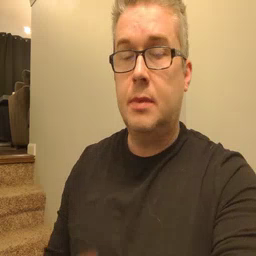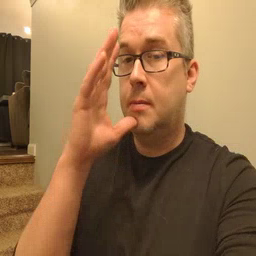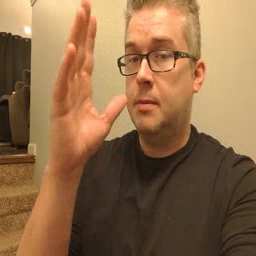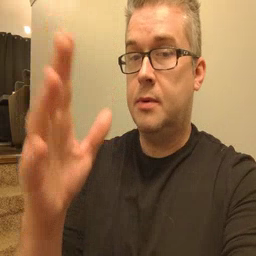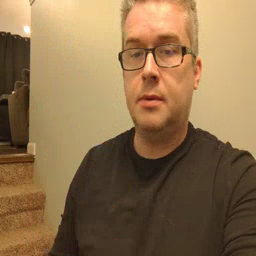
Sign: grandma